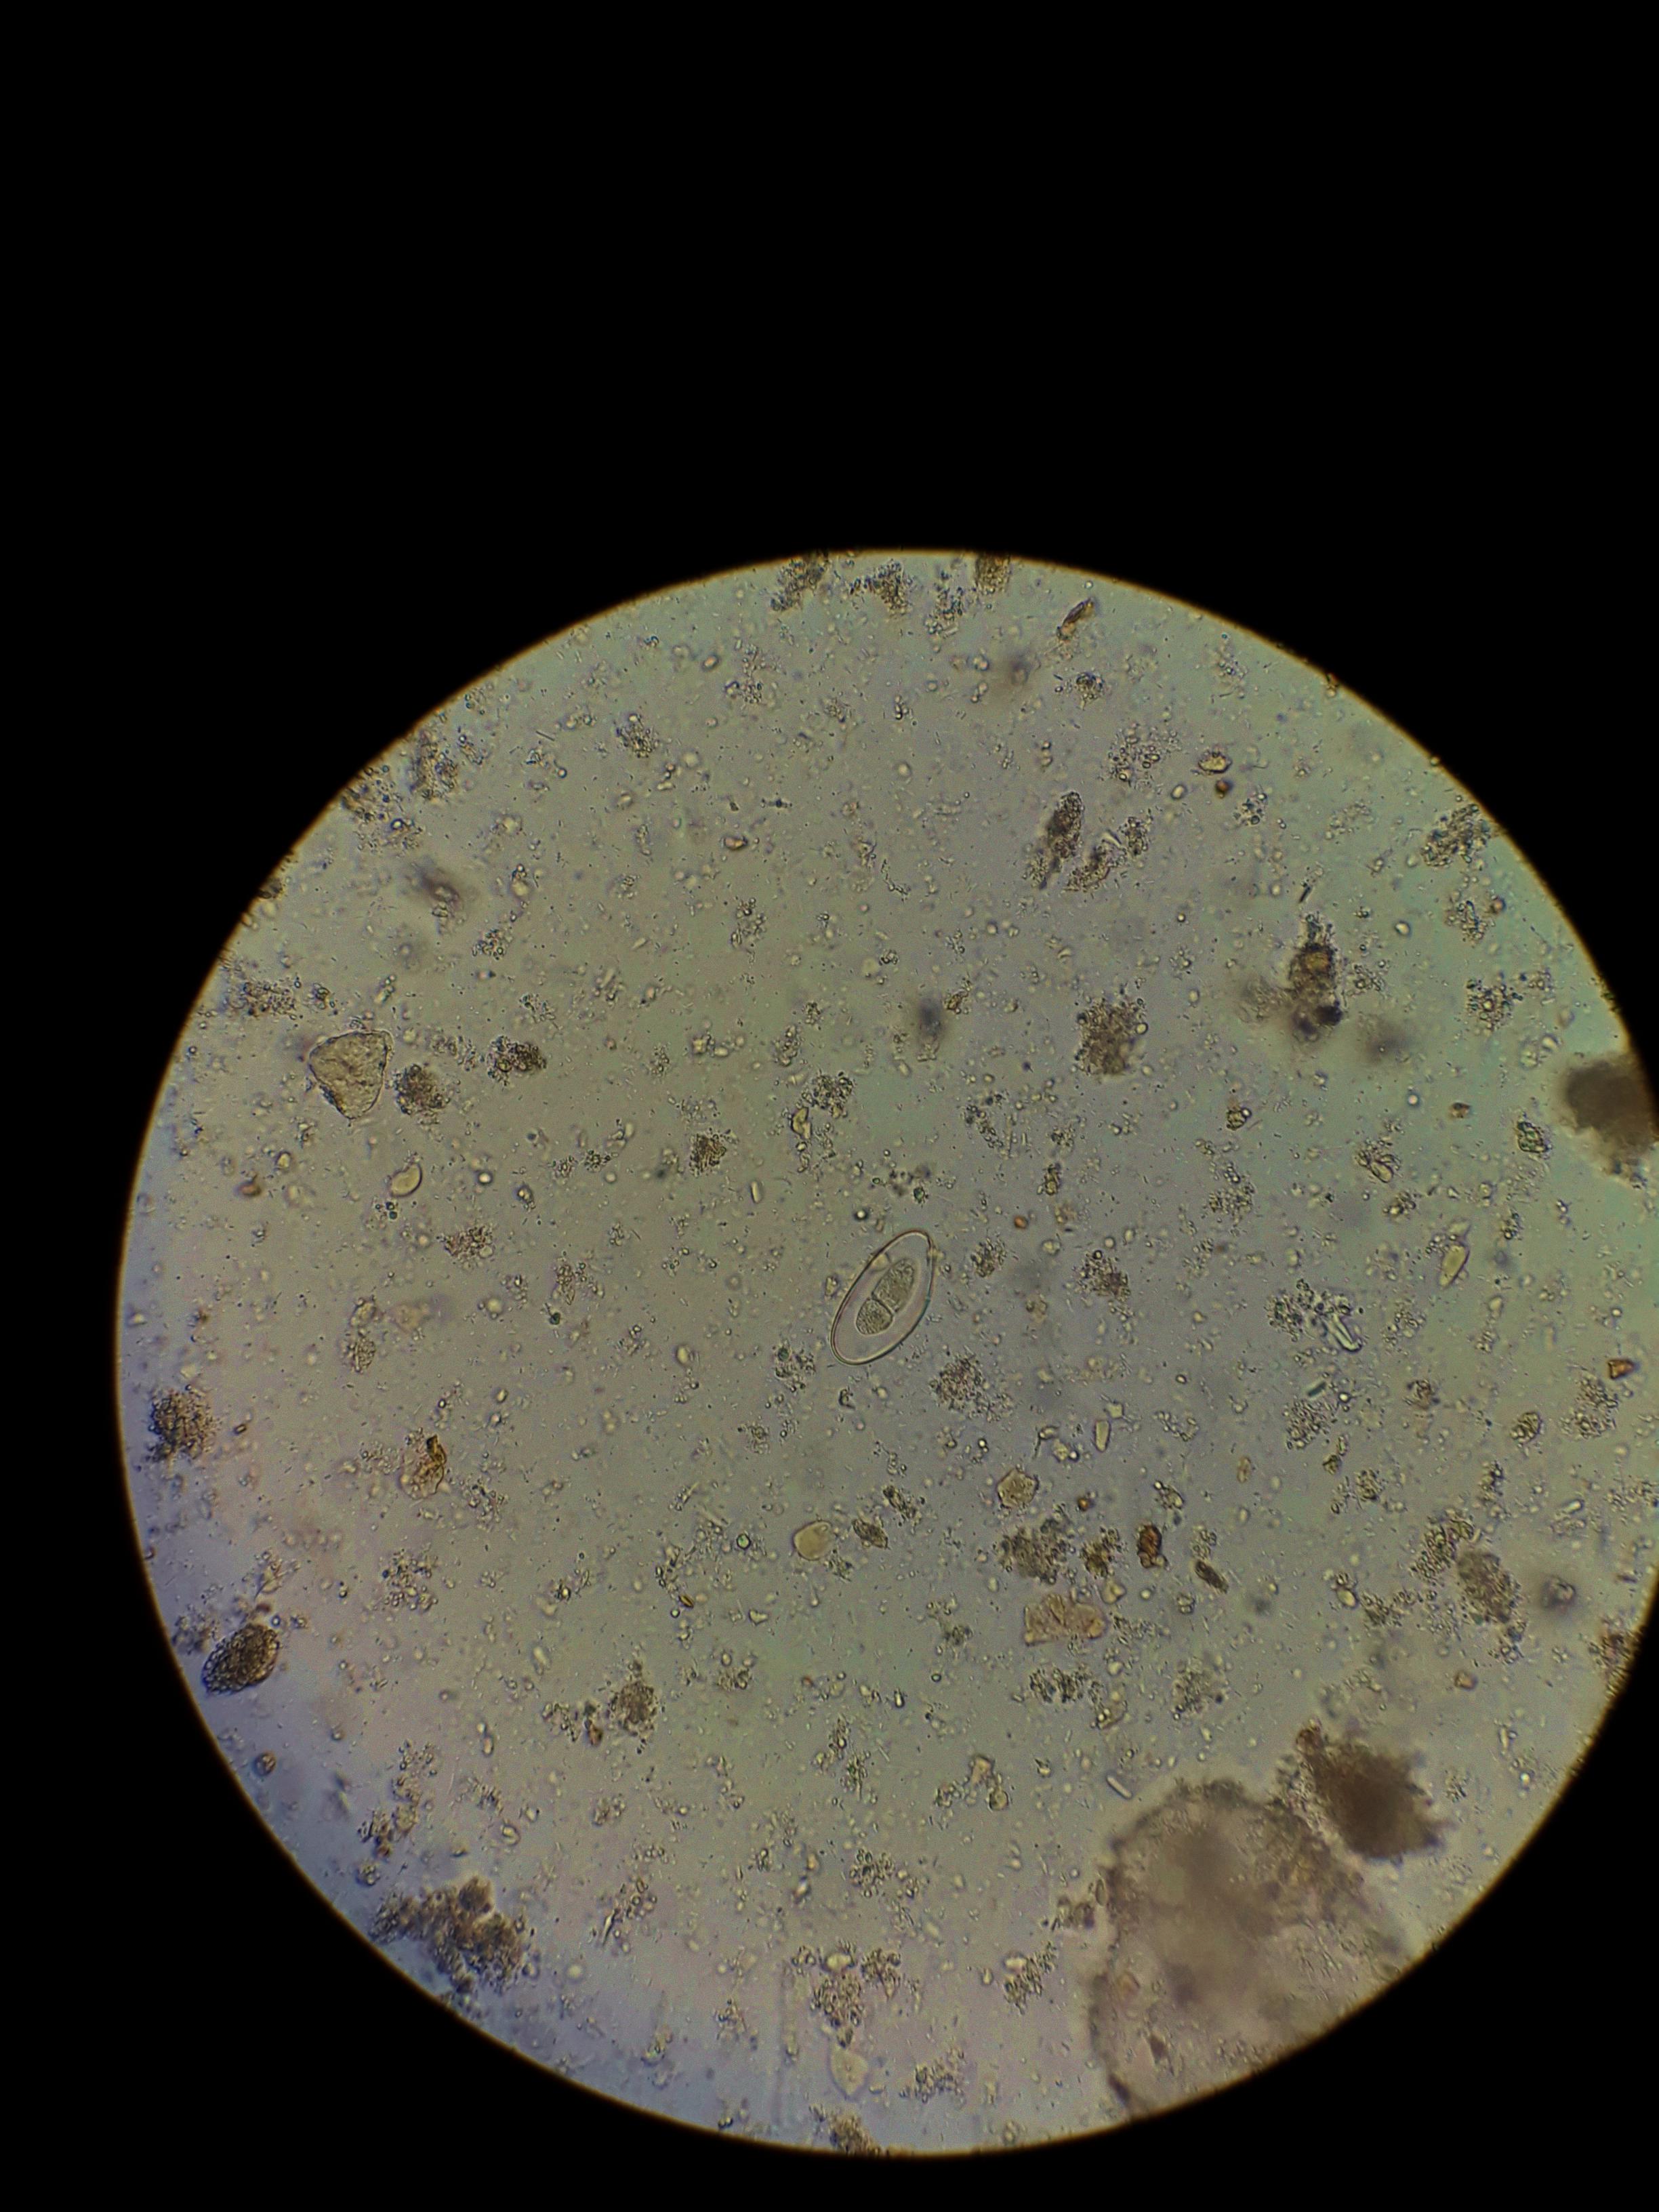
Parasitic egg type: Enterobius vermicularis